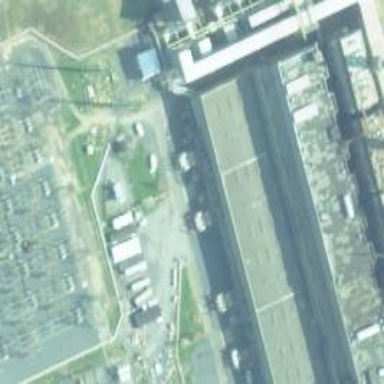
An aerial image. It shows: Steam turbine generator.